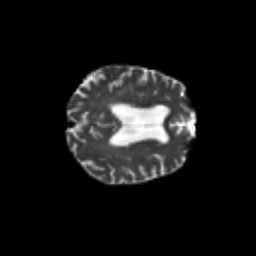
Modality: T2w
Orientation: axial
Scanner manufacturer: siemens
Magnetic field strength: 3 T
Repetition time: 6.8 s
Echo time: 0.093 s